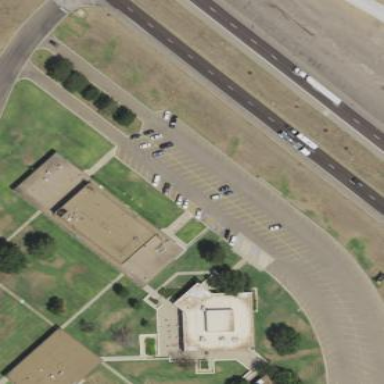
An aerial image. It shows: College building.